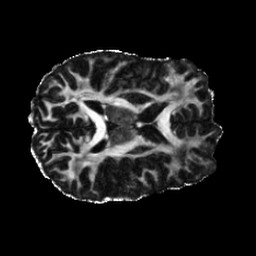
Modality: FA
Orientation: axial
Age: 24
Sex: female
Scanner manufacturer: siemens
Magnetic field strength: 6.98 T
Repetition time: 7.776 s
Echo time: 0.076 s